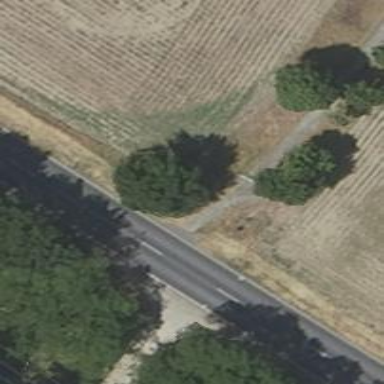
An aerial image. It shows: Secondary road with asphalt surface.